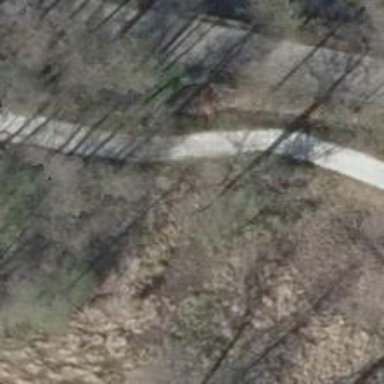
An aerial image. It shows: Path leading to bridge.